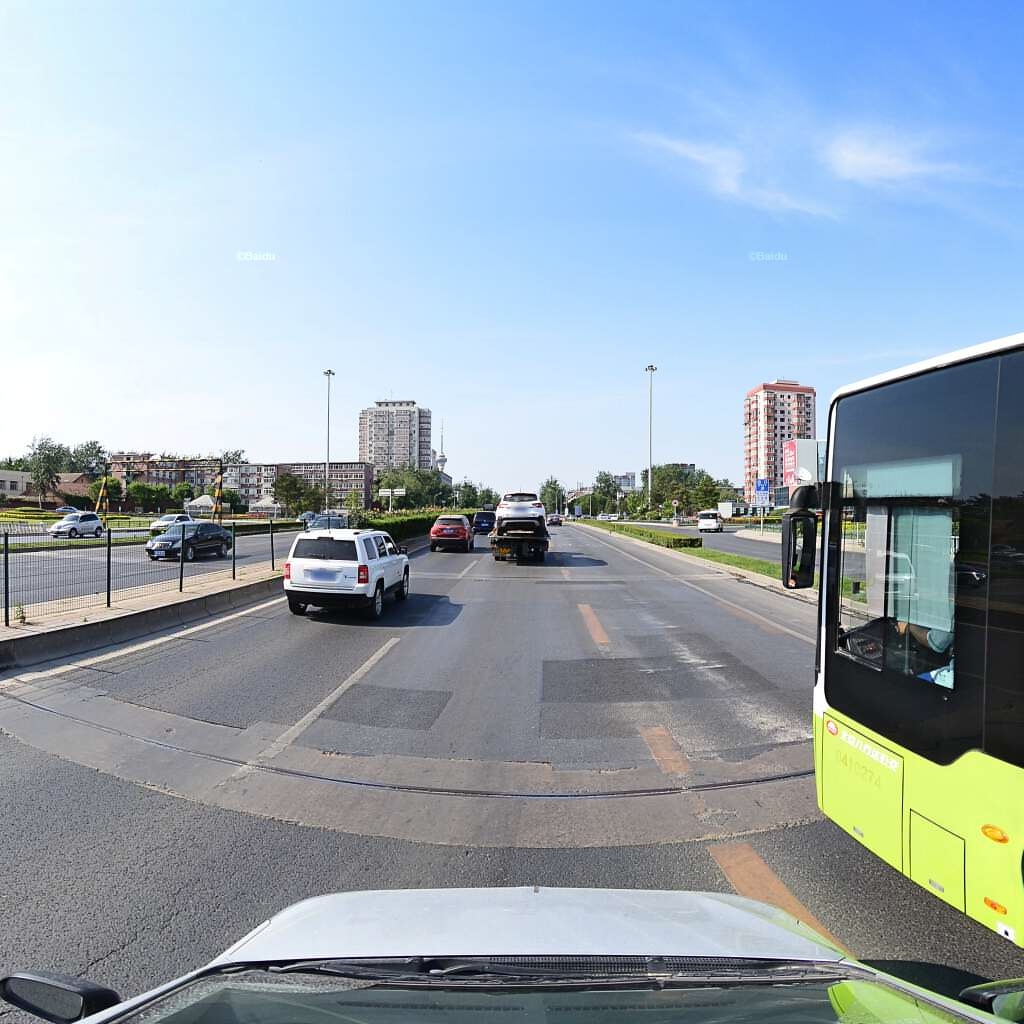
Region: Haidian
Road damage annotations: longitudinal crack